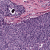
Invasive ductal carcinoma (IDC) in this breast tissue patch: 0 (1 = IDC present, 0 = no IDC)